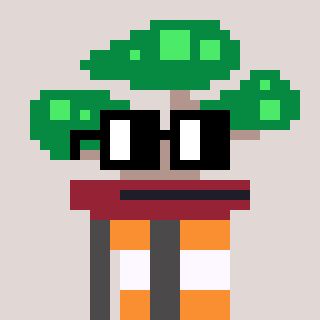
a pixel art character with square black glasses, a bonsai-shaped head and a grayscale-colored body on a warm background